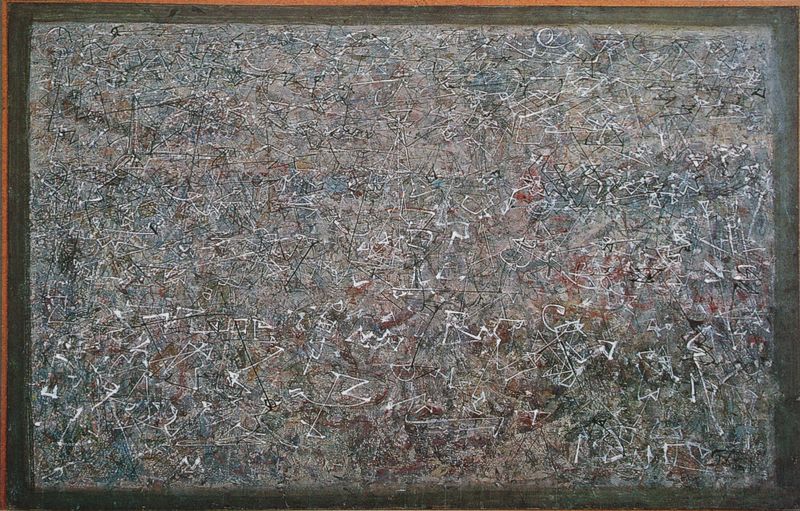
Titel: Universal Field
Künstler: Mark Tobey
Standort: New York (New York)
Institution: Whitney Museum of American Art
Schlagwörter: blau, weiß, braun, grau, rot, tier, malerei, rahmen, abstrakt, farben, modern, linien, striche, schlieren, klee, paul klee, puzzle, pollock, trier, hann trier, farbschlieren